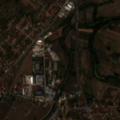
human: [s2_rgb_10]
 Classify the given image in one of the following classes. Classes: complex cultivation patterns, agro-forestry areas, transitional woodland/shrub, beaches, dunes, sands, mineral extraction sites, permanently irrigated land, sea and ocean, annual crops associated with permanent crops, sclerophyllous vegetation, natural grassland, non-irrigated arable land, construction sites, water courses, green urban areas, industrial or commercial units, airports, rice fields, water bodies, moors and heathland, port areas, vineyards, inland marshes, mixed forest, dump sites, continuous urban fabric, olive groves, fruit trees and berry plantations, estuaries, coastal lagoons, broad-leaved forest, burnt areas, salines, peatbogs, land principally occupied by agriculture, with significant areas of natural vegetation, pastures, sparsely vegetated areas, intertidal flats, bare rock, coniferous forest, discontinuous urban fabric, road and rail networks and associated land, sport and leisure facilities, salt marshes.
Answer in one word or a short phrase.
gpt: discontinuous urban fabric, industrial or commercial units, complex cultivation patterns, land principally occupied by agriculture, with significant areas of natural vegetation